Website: home-depot
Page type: address-validator
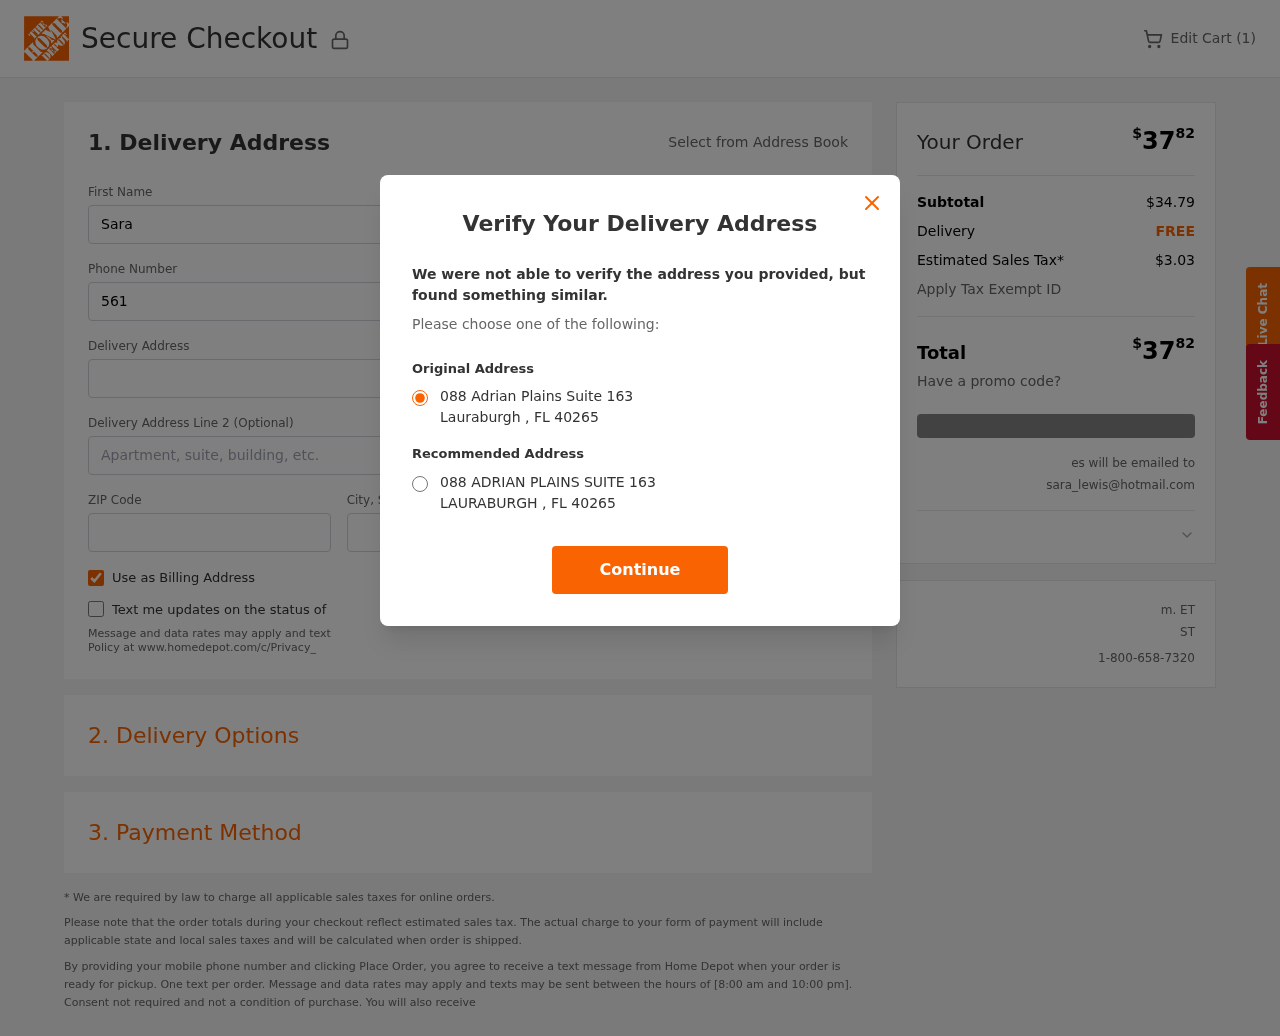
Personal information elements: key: PII_CITY
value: Lauraburgh
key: PII_EMAIL
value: sara_lewis@hotmail.com
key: PII_POSTCODE
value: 40265
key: PII_STATE_ABBR
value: FL
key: PII_STREET
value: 088 Adrian Plains Suite 163
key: PII_FIRSTNAME
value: Sara
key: PII_LASTNAME
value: Lewis
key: PII_PHONE
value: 5615332647
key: PII_CITY_STATE
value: Lauraburgh, FL
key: PII_STREET_ALT
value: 088 ADRIAN PLAINS SUITE 163
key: PII_CITY_ALT
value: LAURABURGH
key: PII_POSTCODE_FULL
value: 40265
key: PII_POSTCODE_NUMERIC
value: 40265
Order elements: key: ORDER_NUM_ITEMS
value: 1
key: ORDER_TOTAL
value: $3782
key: ORDER_SUBTOTAL
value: $34.79
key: ORDER_SHIPPING_COST
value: FREE
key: ORDER_TAX
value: $3.03